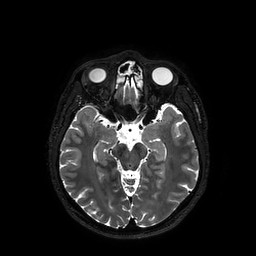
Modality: T2w
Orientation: coronal
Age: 33
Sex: male
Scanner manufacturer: philips
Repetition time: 2.5 s
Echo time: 0.331 s